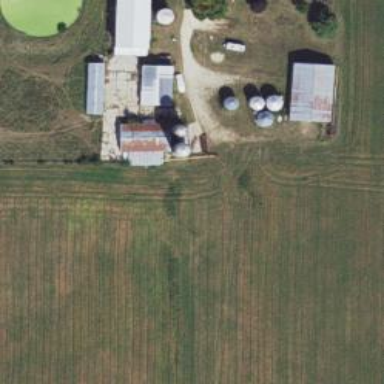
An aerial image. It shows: Silo.